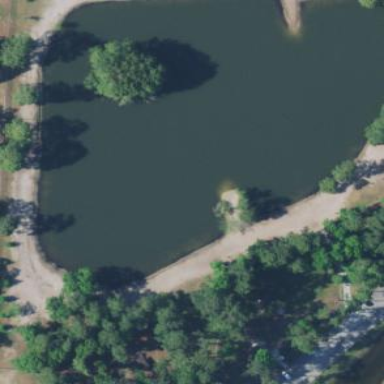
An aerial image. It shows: Park.